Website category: phone
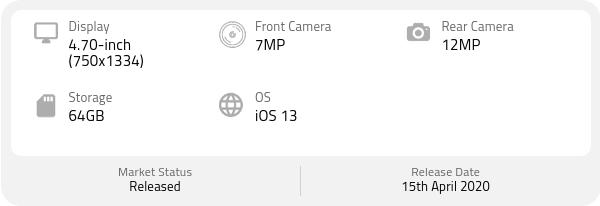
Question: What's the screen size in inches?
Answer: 4.70-inch

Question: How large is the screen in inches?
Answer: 4.70-inch

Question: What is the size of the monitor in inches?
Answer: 4.70-inch

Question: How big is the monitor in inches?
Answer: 4.70-inch

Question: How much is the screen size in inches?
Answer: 4.70-inch

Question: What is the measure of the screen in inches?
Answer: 4.70-inch

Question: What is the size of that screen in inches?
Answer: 4.70-inch

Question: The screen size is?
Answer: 4.70-inch

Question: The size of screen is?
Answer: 4.70-inch

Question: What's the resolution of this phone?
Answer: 750x1334

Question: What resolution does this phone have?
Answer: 750x1334

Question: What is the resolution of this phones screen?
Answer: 750x1334

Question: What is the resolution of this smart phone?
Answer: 750x1334

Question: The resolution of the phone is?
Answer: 750x1334

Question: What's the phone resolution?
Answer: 750x1334

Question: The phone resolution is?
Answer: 750x1334

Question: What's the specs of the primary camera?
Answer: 12MP

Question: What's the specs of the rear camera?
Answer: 12MP

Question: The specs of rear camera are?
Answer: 12MP

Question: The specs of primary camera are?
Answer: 12MP

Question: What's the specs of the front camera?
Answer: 7MP

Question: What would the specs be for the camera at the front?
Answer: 7MP

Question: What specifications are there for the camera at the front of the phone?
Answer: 7MP

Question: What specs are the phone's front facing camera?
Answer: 7MP

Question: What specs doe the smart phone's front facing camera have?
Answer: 7MP

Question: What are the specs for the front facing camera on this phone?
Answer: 7MP

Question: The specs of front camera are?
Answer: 7MP

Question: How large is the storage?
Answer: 64GB

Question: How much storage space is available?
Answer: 64GB

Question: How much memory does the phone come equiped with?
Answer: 64GB

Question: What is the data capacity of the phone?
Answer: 64GB

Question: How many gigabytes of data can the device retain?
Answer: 64GB

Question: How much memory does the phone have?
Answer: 64GB

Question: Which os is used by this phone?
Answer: iOS 13

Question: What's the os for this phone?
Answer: iOS 13

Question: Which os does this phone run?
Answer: iOS 13

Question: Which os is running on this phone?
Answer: iOS 13

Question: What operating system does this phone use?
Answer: iOS 13

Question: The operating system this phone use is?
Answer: iOS 13

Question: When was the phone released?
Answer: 15th April 2020

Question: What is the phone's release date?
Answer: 15th April 2020

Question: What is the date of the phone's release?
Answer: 15th April 2020

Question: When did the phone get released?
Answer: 15th April 2020

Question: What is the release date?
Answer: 15th April 2020

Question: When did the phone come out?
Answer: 15th April 2020

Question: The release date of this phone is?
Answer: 15th April 2020